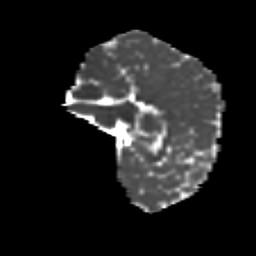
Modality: MD
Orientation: sagittal
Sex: male
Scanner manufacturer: siemens
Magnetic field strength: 3 T
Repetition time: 5 s
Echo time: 0.071 s